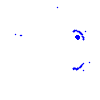
Particle: proton